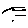
Label: line